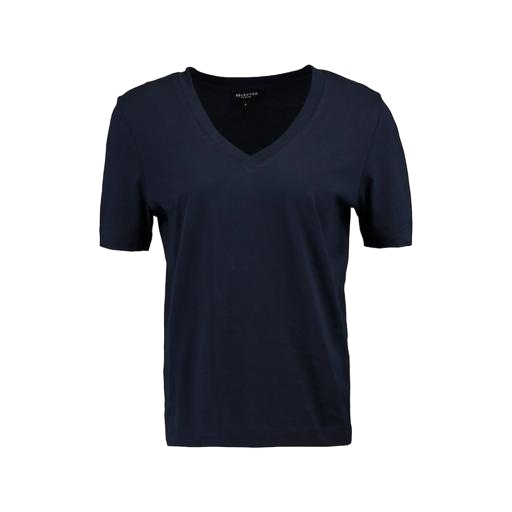
blue v-neck t-shirt only macy, blue t-shirt only macy, blue nly t-shirt, white background